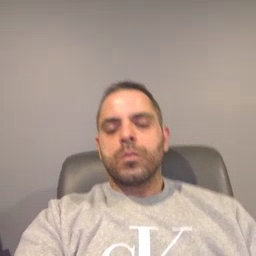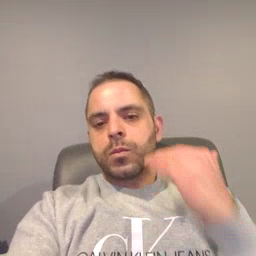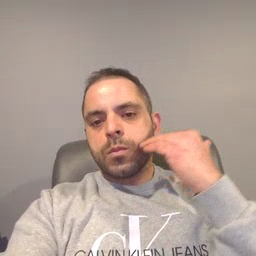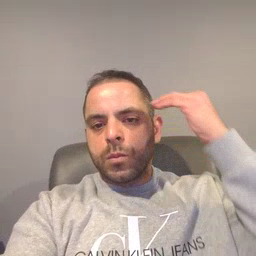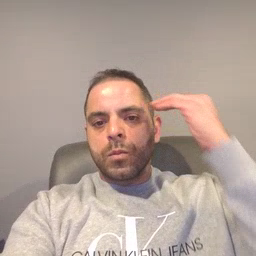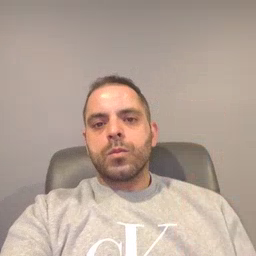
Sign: head